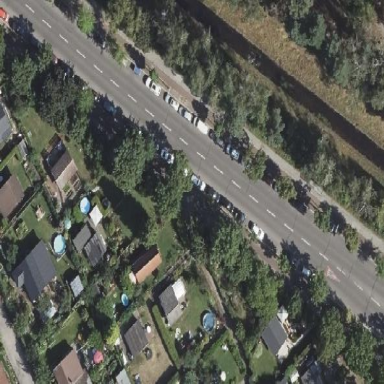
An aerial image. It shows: Plot within allotments.